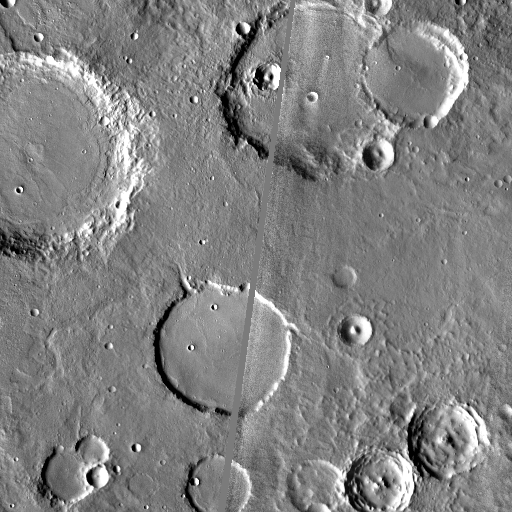
Crater classes present: Background, Other, Layered, Buried, Secondary